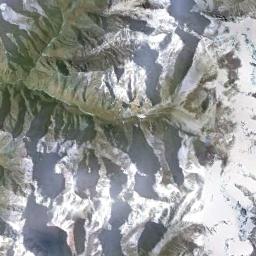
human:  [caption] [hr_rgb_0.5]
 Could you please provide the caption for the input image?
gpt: The snowberg is partly covered with snow and ice and lots of knife-edge ridges remain at the top of the snowberg .

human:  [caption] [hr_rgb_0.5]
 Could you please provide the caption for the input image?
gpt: The snowberg is covered with snow .

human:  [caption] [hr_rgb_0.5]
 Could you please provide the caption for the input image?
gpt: The snow berg is consist of bare land and white snow .

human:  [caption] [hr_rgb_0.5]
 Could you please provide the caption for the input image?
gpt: Only the peaks of the snow-capped mountains are covered with snow .

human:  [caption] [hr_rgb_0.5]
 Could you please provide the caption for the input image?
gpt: There are some ridges on the snowberg .